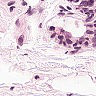
Metastatic tissue present: no